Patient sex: M
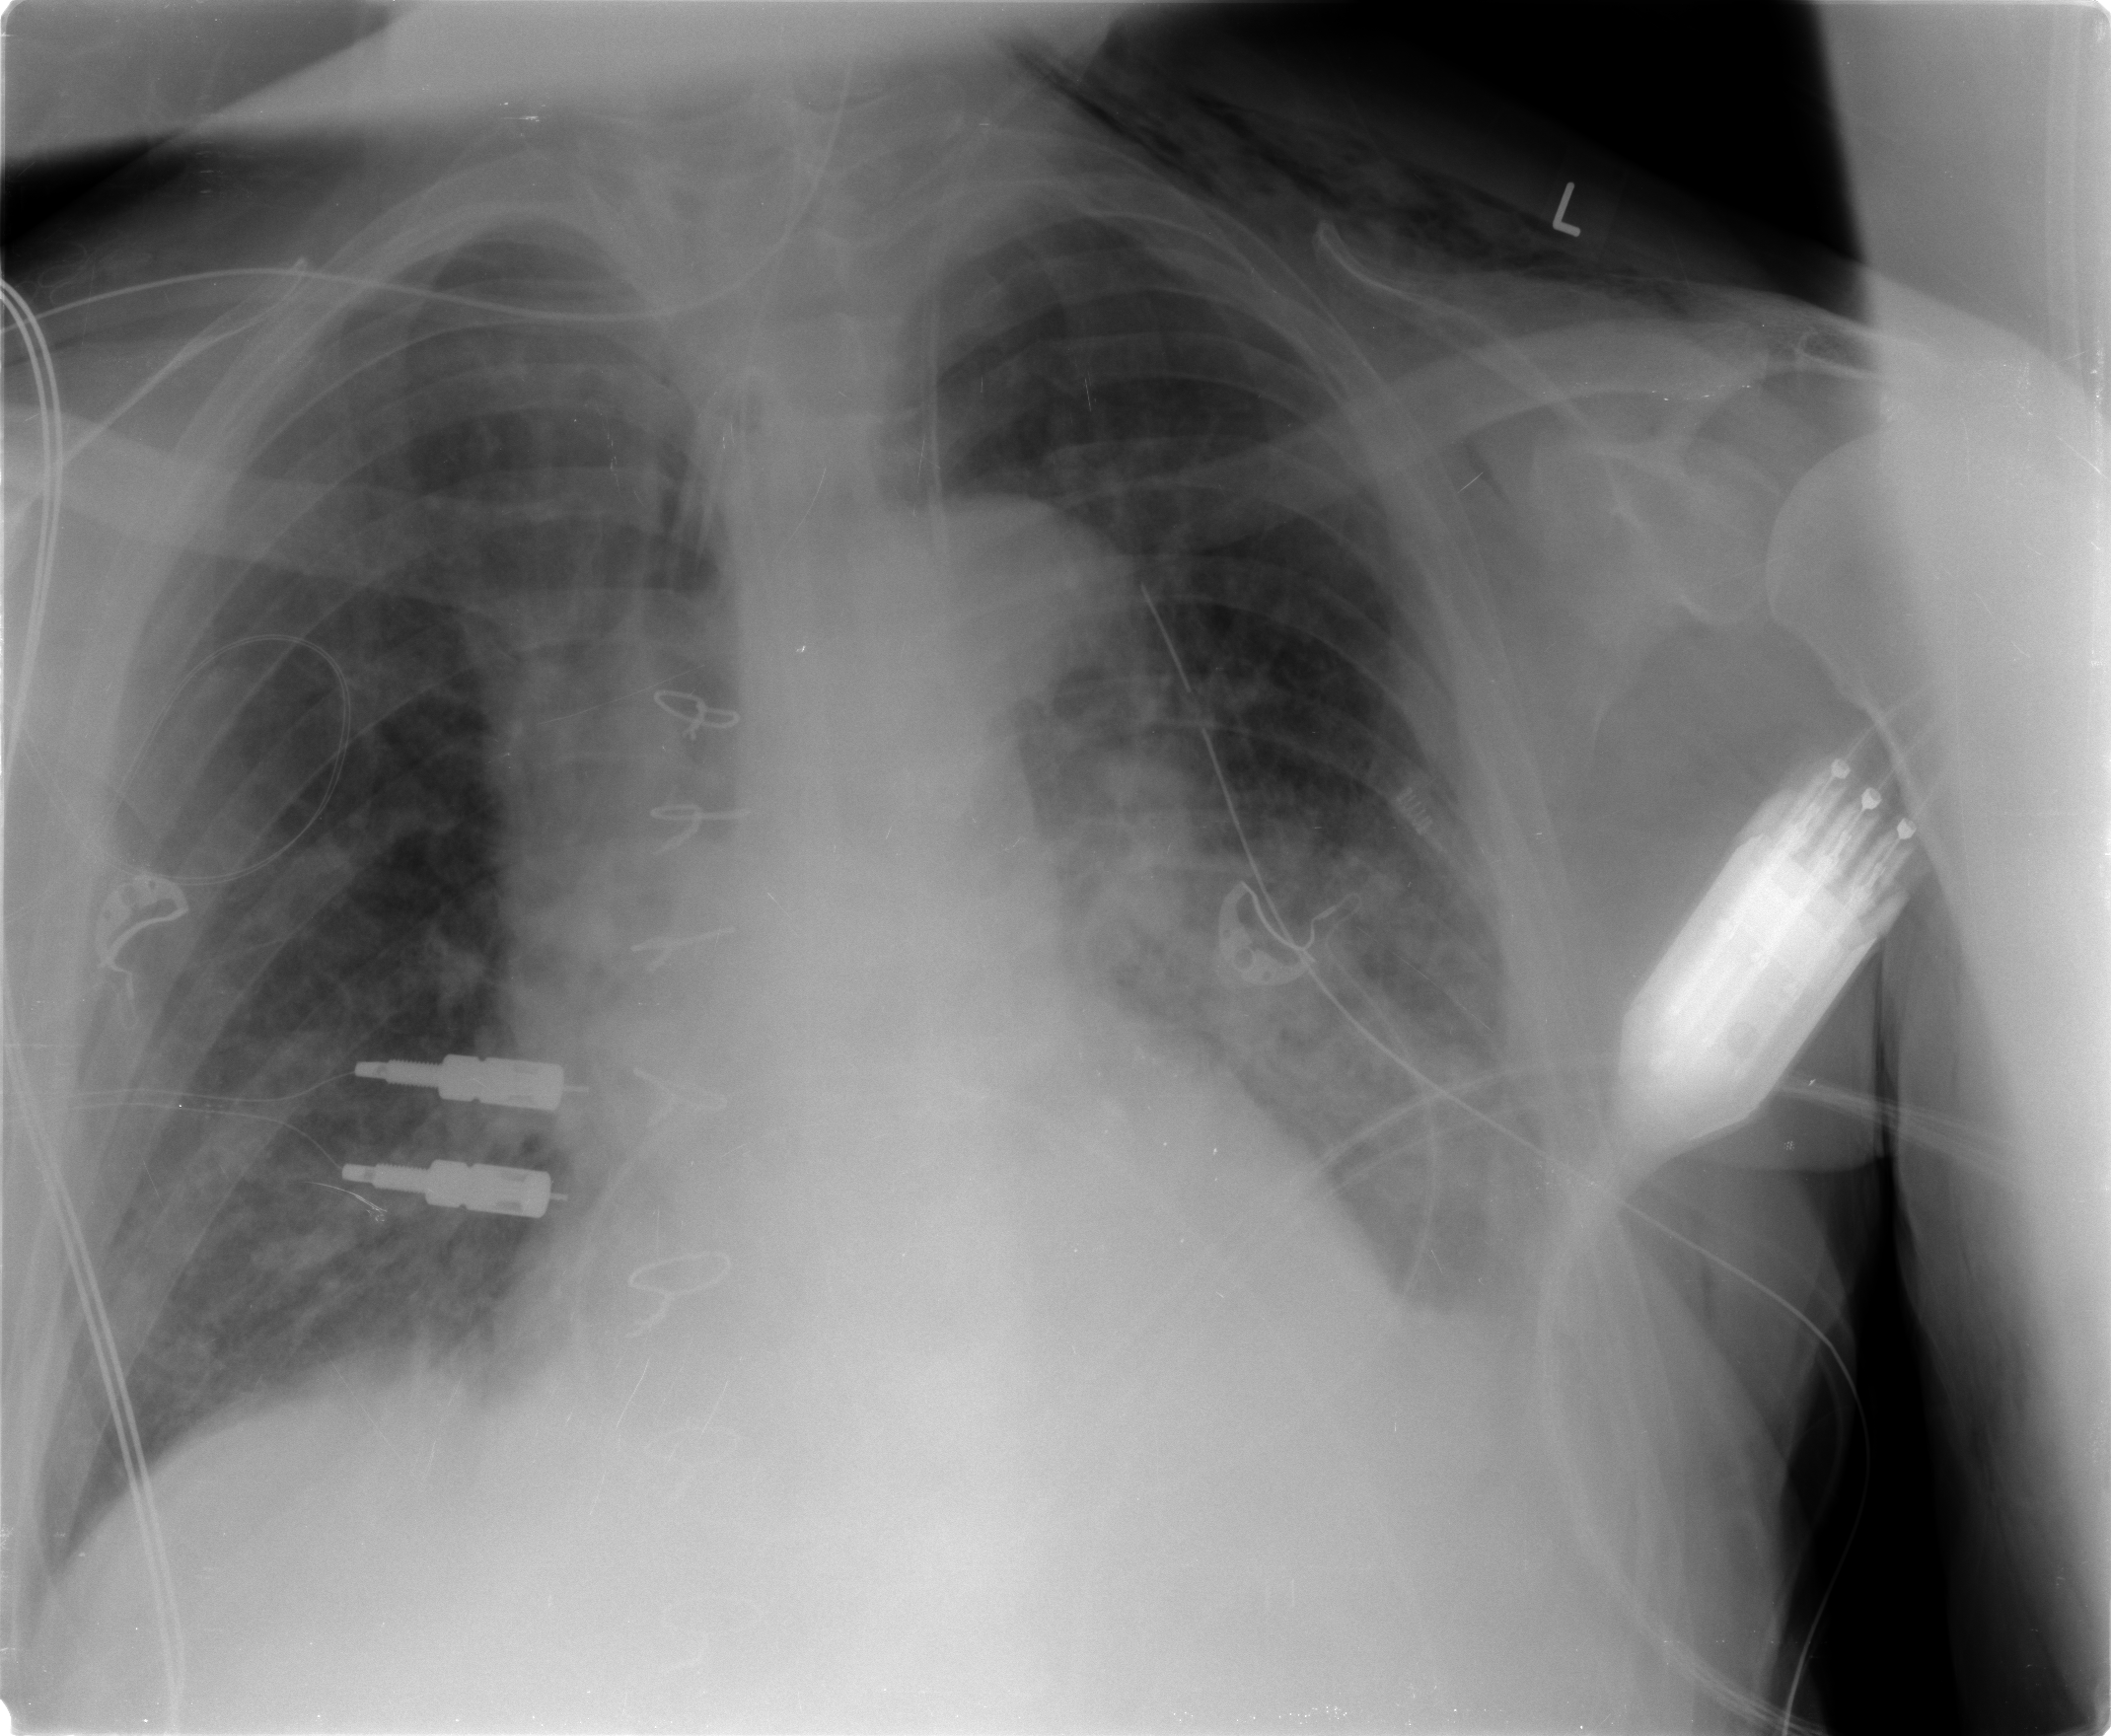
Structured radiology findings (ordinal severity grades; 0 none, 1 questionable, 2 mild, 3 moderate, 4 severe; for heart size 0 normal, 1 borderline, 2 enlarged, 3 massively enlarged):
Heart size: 2
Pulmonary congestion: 3
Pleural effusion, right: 2
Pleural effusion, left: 2
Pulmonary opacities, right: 2
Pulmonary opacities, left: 3
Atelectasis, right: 2
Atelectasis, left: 2